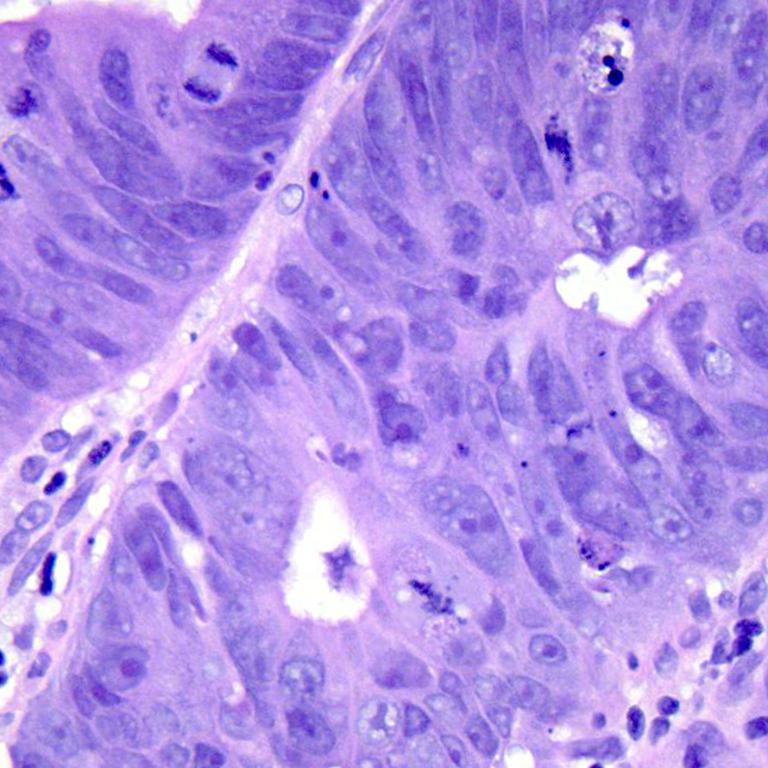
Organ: colon
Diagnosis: adenocarcinomas